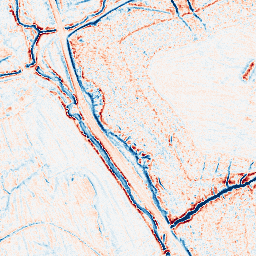
Category: edge_preserving
Decomposition family: anisotropic_diffusion
Decomposition parameters: iterations: 10
kappa: 10
gamma: 0.15
Upsampling method: sinc_hamming
Upsampling parameters: scale: 4
kernel_size: 16
Upsampling scale: 4